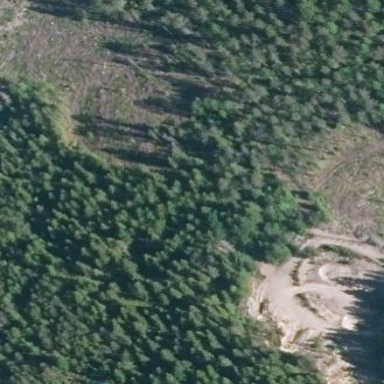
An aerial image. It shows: Quarry area.